Field crop: tomato
Growth stage: 1
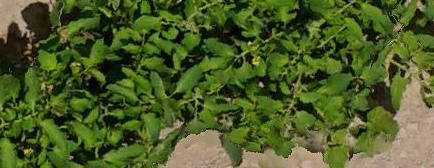
Species: tomato